Field crop: maize
Growth stage: 2
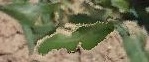
Species: maize